Question: How can we add a Twitter Bootstrap icon 'icon-search' to the right of a text input element?
The following attempt placed all the icons inside the input element, how can we crop it so it only displays the icon for 'icon-search'?

'''
input.search-box {
width: 180px;
background: #333;
background-image: url('/img/glyphicons-halflings-white.png');
background-position: -48px 0;
padding-left: 30px;
margin-top: 45px;
border: 0;
float: right;
}
'''
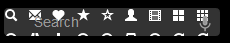
Answer: ### Updated Bootstrap 3.x
You can use the <URL> class like this:
'''
<div class="input-group">
<input type="text" class="form-control"/>
<span class="input-group-addon">
<i class="fa fa-search"></i>
</span>
</div>
'''
### Working Demo in jsFiddle for 3.x
---
### Bootstrap 2.x
You can use the <URL> class like this:
'''
<div class="input-append">
<input class="span2" type="text">
<button type="submit" class="btn">
<i class="icon-search"></i>
</button>
</div>
'''
### Working Demo in jsFiddle for 2.x
---
Both will look like this:

If you'd like the icon the input box, like this:

Then see my answer to <URL>